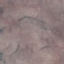
Land use / land cover class: HerbaceousVegetation